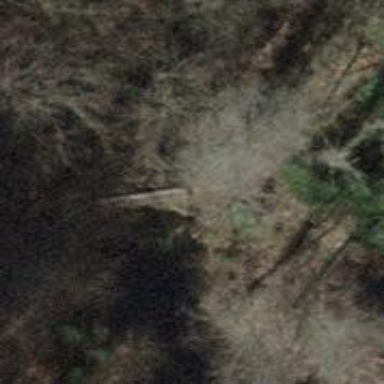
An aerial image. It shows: Path leading to bridge.